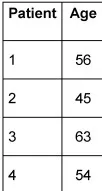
Patients with aniridia and aphakia corrected with IOL artificial iris complex.
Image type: radiology (ct)